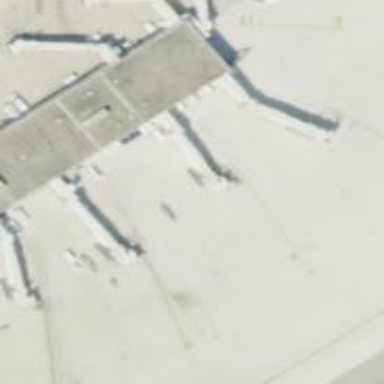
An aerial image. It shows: Airport gate.